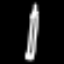
Label: pencil